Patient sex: M
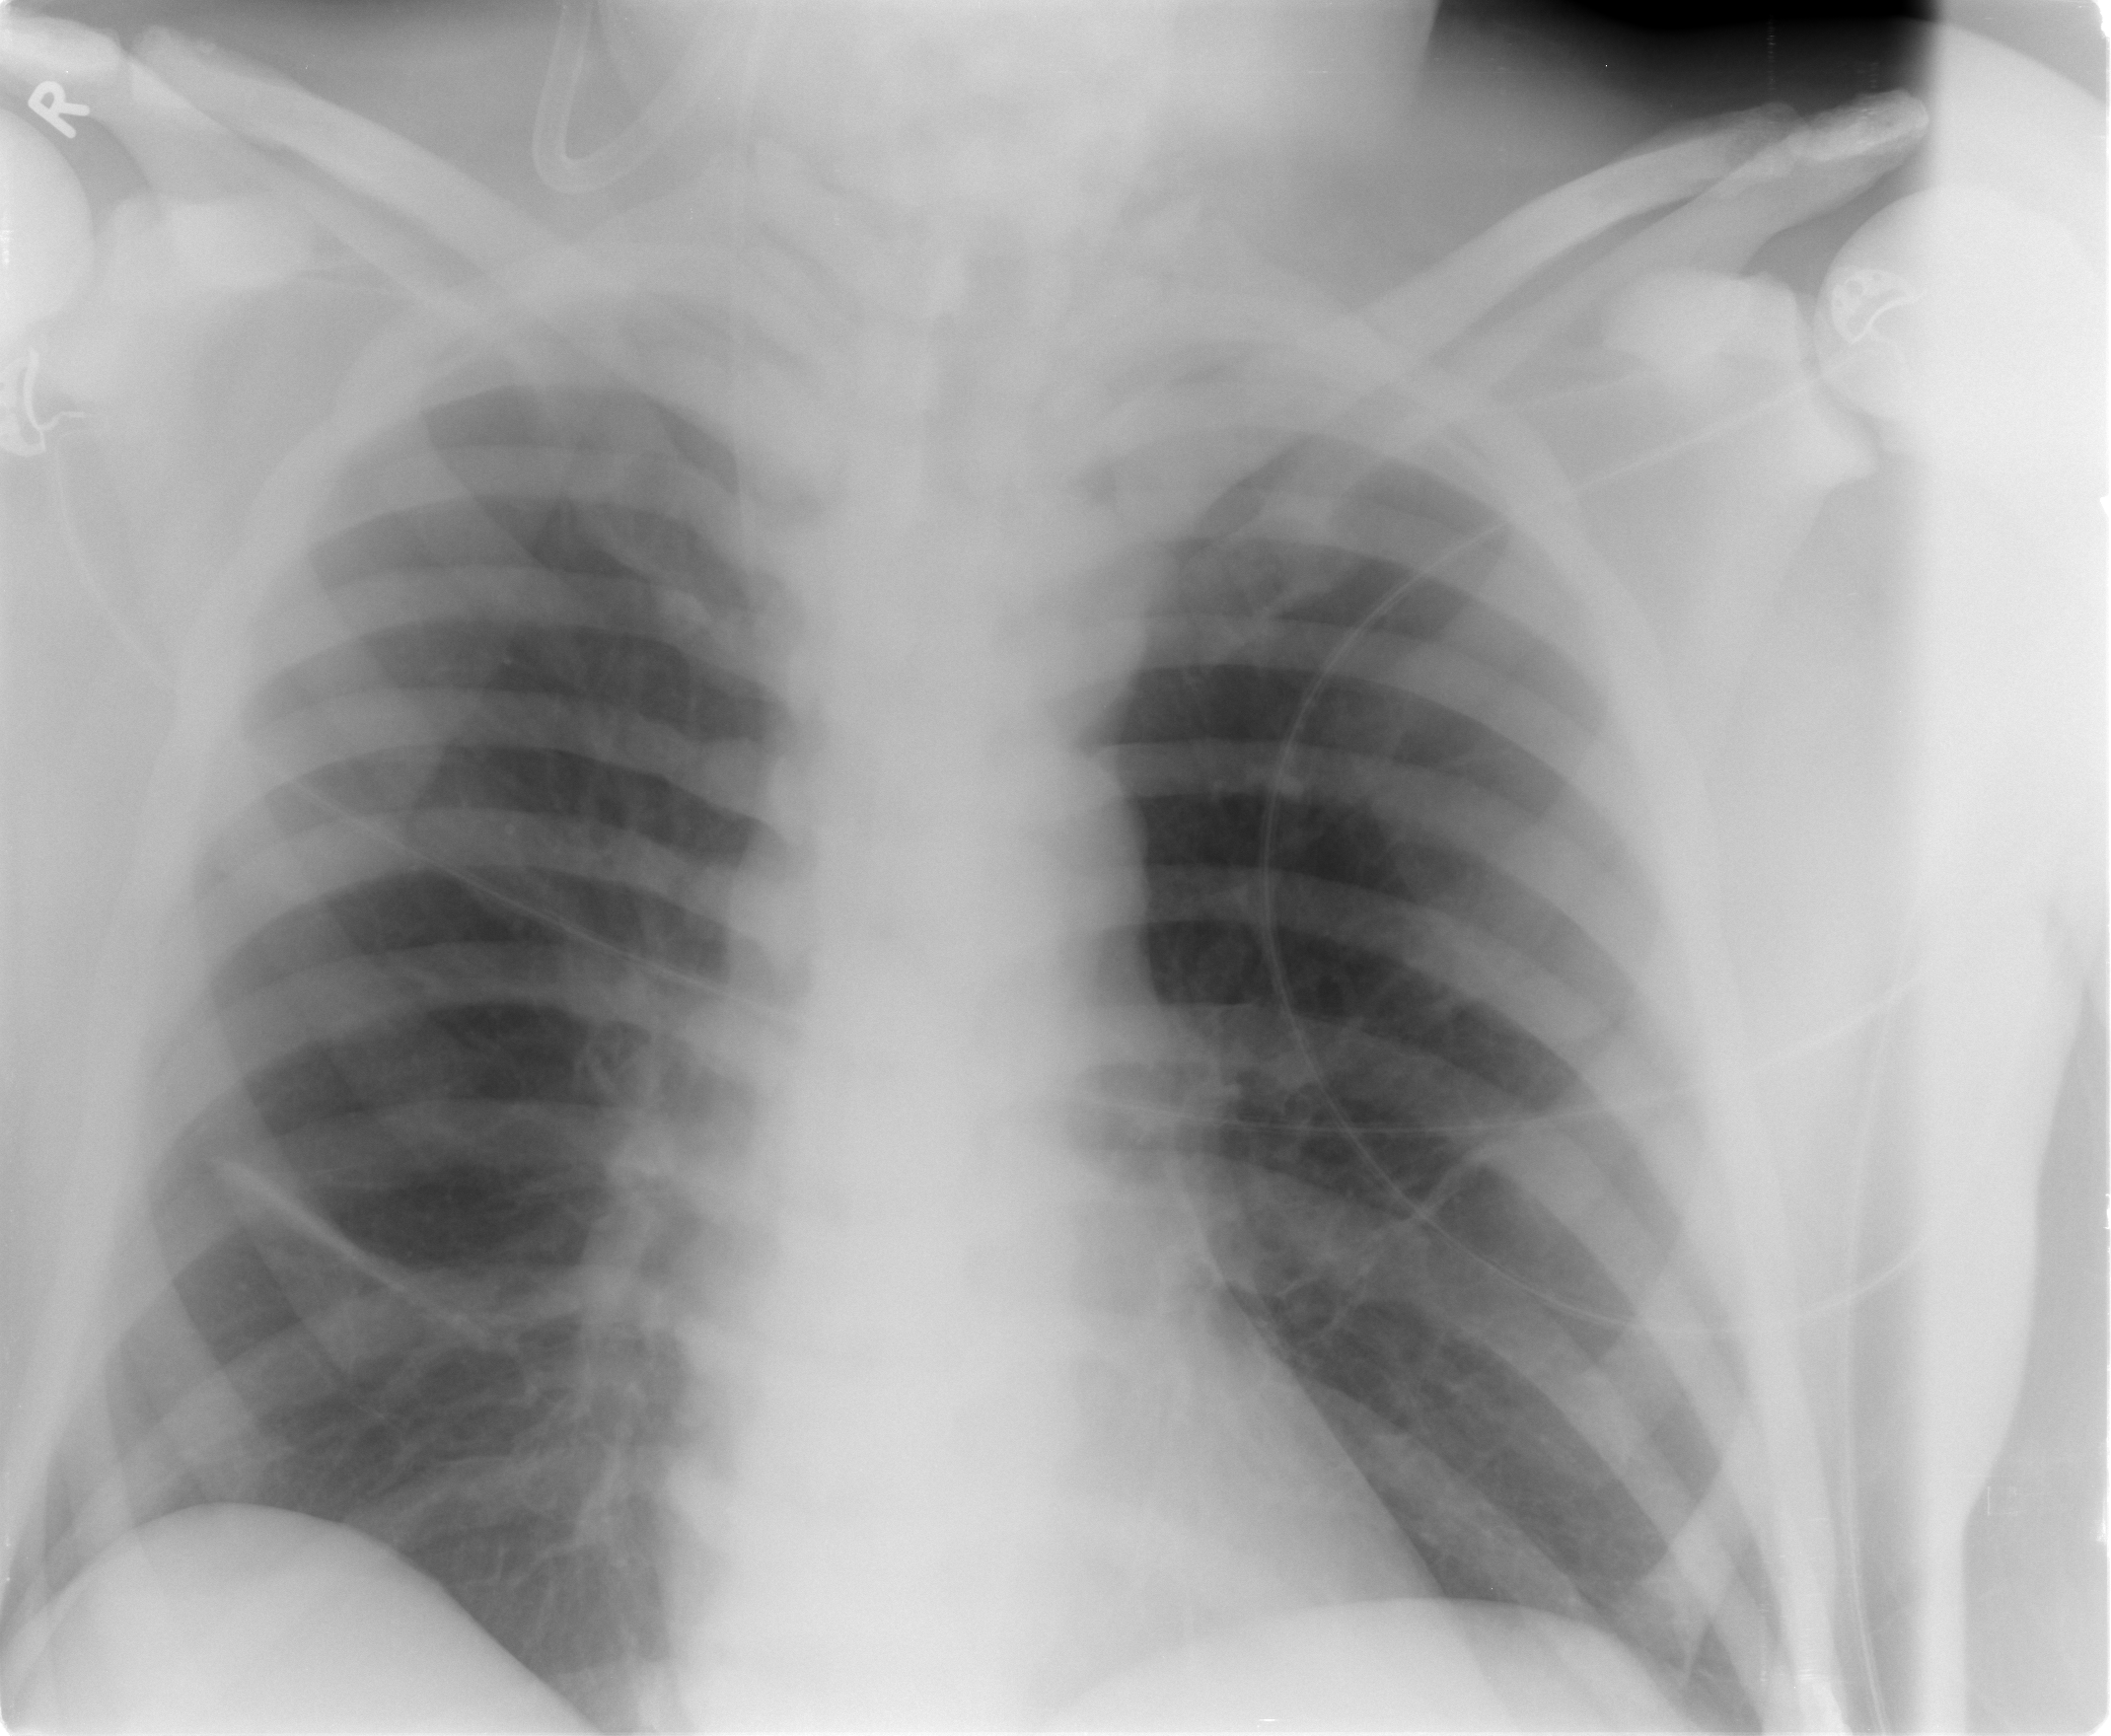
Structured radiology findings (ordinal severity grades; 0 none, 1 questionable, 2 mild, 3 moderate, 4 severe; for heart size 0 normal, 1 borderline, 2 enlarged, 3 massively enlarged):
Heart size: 0
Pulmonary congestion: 0
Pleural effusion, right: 0
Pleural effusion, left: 0
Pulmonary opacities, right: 0
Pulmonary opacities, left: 0
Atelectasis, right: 1
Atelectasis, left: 0